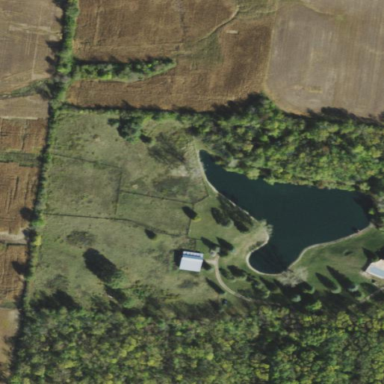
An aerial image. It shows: Pond surrounded by natural water.